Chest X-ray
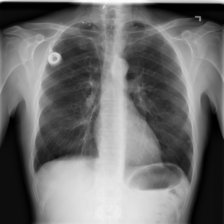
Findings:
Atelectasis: positive
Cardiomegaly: negative
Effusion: negative
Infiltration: negative
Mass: negative
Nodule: positive
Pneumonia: negative
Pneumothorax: negative
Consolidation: negative
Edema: negative
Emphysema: negative
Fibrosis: negative
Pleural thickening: negative
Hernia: negative